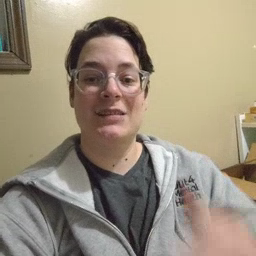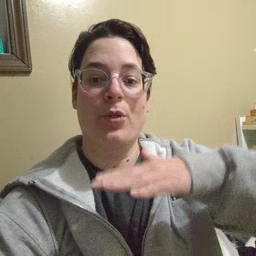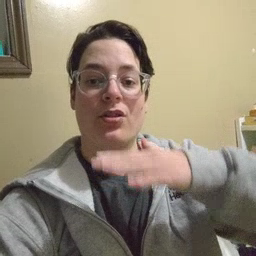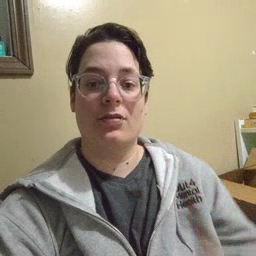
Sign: table